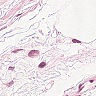
Metastatic tissue present: no